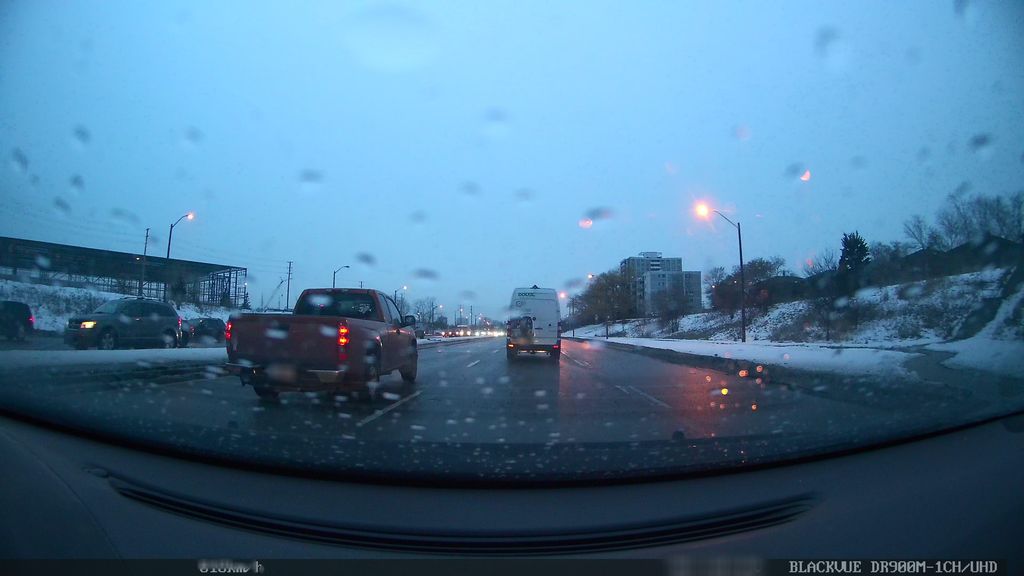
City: toronto